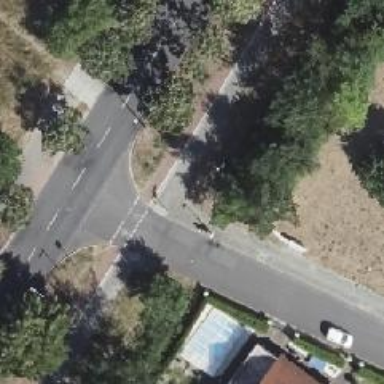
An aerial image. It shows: Unmarked crossing on the road.